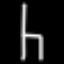
Label: chair